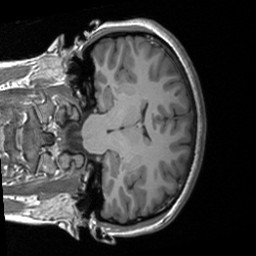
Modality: T1w
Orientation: coronal
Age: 22
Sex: female
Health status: healthy
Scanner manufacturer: siemens
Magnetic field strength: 3 T
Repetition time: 1.9 s
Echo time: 0.00226 s